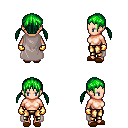
a pixel art fantasy rpg character, female body template, human, light skin, gray cape, gold greaves, green twin-tailed hairstyle, gold gloves, brown slippers, four views (front, back, left, right), 2x2 character sprite sheet, small pixel art, hard edges, no anti-aliasing